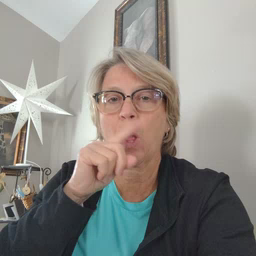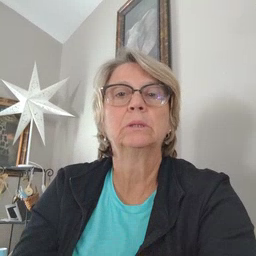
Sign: mouse